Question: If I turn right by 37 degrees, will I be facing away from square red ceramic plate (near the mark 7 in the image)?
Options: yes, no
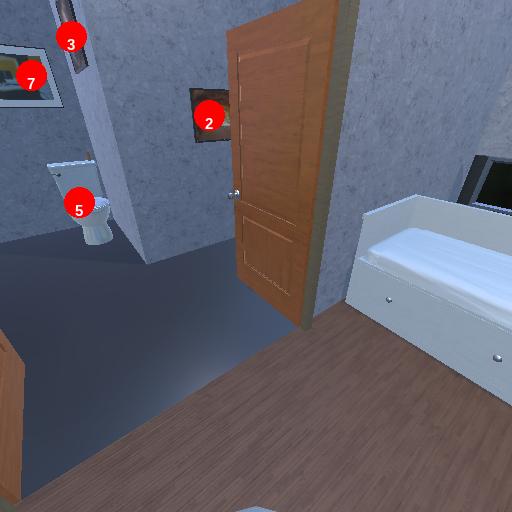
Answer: yes